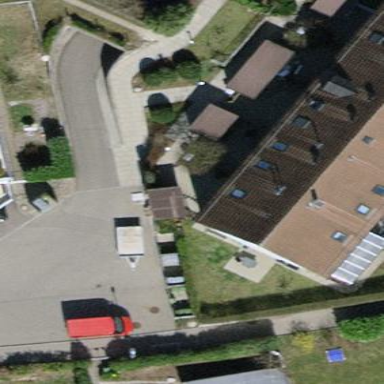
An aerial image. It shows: Residential building with pitched roof.